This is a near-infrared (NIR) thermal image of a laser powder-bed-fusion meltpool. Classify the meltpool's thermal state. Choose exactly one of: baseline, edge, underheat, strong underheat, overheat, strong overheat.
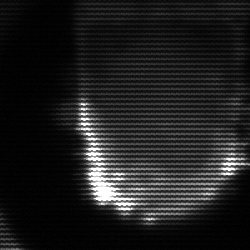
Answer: baseline